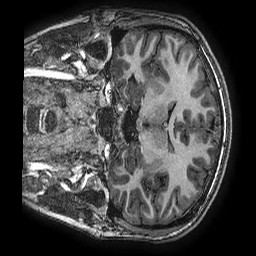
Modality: T1w
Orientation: coronal
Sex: male
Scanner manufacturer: ge
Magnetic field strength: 3 T
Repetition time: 0.00766 s
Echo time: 0.003476 s